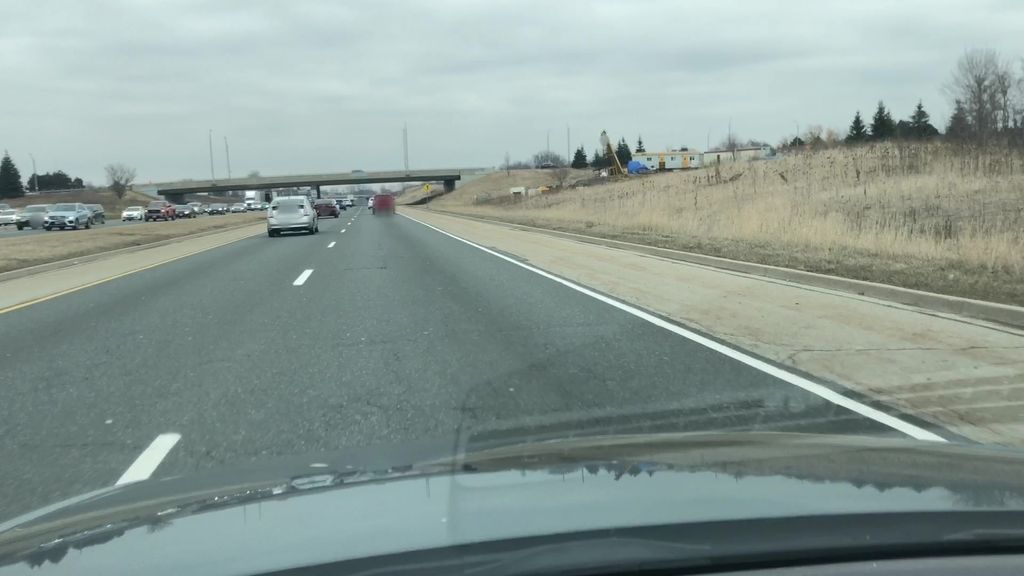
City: hamilton